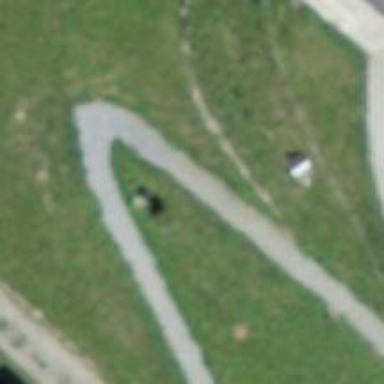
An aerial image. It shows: Unpaved track with grade2 quality type.